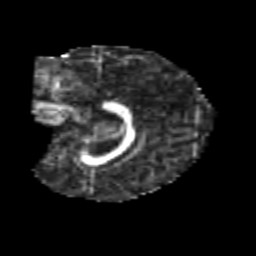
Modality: FA
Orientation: sagittal
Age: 6
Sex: male
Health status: healthy